Question: i'm struggling to get .htaccess to serve a different html file dependant on language.
The file works when i change my language but when i try and access a file in the subdirectory "/friends/" the page wont change. it also changes the url.
here's my script...
'''
# Turn on the rewriting engine
RewriteEngine on
# language is 'it' italian
RewriteCond %{HTTP:Accept-Language} (it) [NC]
RewriteRule .* /Applications/XAMPP/xamppfiles/htdocs/website1/welcome-italian.php [L]
# fallback to english
RewriteCond %{HTTP:Accept-Language} (en) [NC]
RewriteRule .* /Applications/XAMPP/xamppfiles/htdocs/website1/welcome-english.php [L]
'''
here is my file structure

Thanks in advance :)
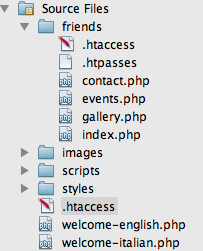
Answer: You don't need to give full filesystem path in rewrite rule. You only need to provide path from document root.
Try this (assuming document root is 'htdocs/website1':
'''
RewriteEngine on
# language is 'it' italian
RewriteCond %{REQUEST_FILENAME} !-f
RewriteCond %{HTTP:Accept-Language} (it) [NC]
RewriteRule .* welcome-italian.php [L]
# fallback to english
RewriteCond %{REQUEST_FILENAME} !-f
RewriteCond %{HTTP:Accept-Language} (en) [NC]
RewriteRule .* welcome-english.php [L]
'''